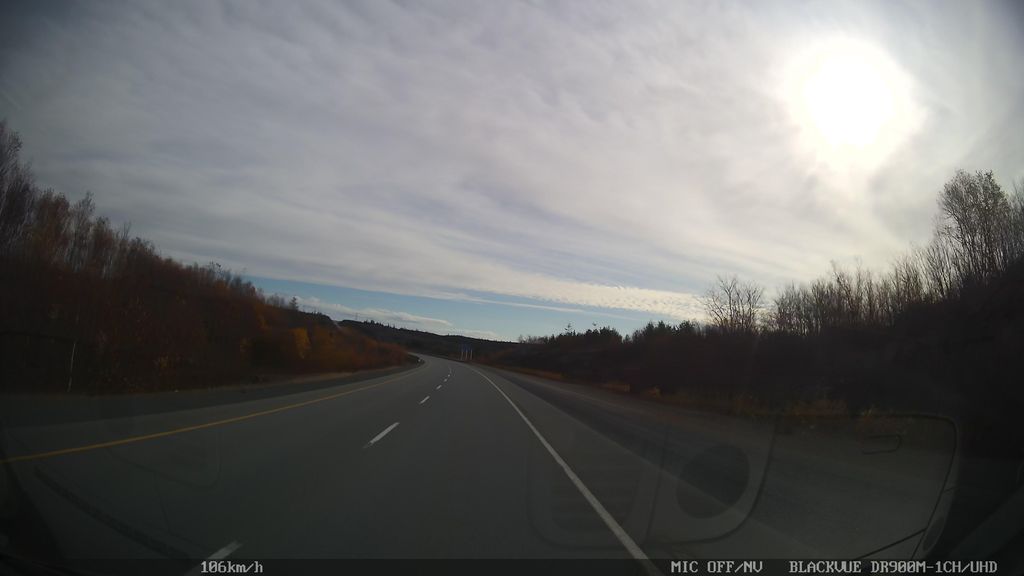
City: halifax